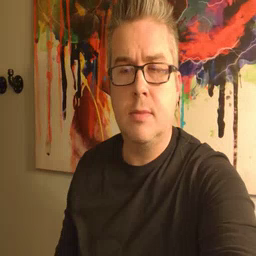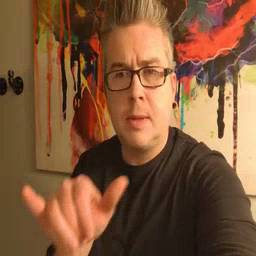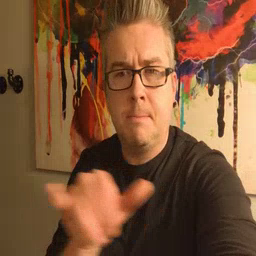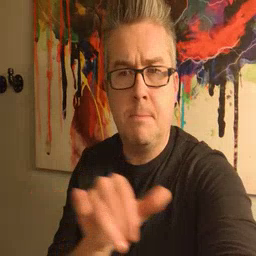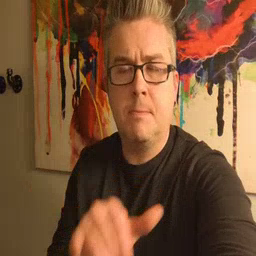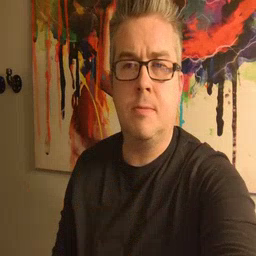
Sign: same